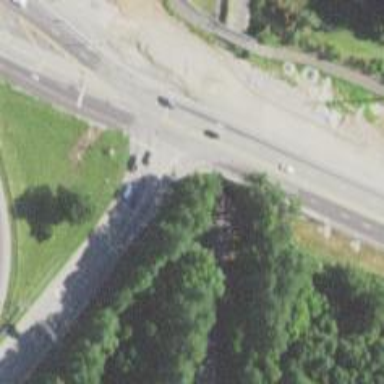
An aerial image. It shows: Expressway with asphalt surface and classified as primary highway.